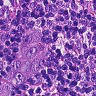
Metastatic tissue present: yes